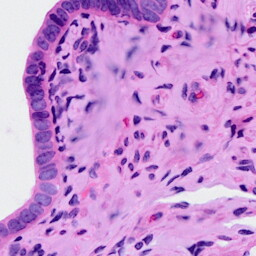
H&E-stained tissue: Ovarian